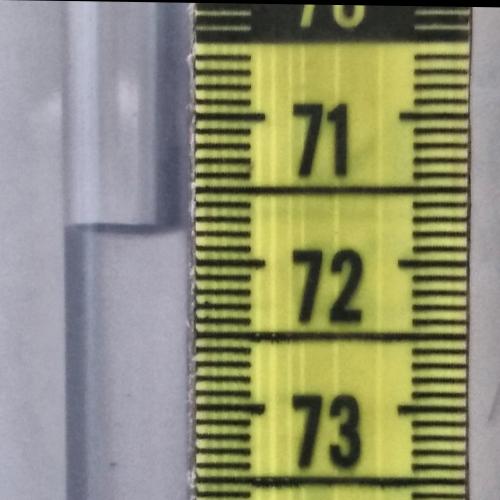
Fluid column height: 71.8 cm